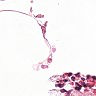
Metastatic tissue present: no